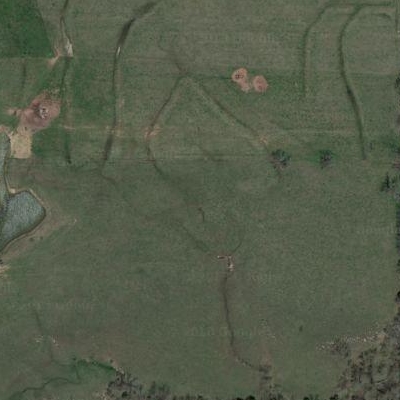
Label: Grass